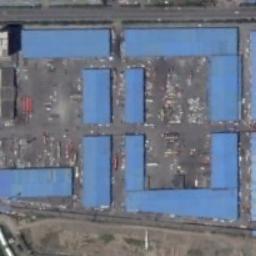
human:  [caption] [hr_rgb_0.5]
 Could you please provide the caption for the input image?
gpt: The houses in the industrial area are all blue .

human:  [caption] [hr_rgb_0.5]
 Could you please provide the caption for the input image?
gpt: Neatly planned factories and roads in an industrial area with large parking lots .

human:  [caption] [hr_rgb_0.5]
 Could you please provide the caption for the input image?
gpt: There are many houses in the industrial area .

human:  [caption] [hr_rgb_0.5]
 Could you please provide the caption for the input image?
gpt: The industrial area has some neatly arranged blue workshops of different sizes and lots of industrial equipment .

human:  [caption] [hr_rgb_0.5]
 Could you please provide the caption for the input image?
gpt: There are some blue buildings on the industrial area .